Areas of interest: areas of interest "Soccer Field"
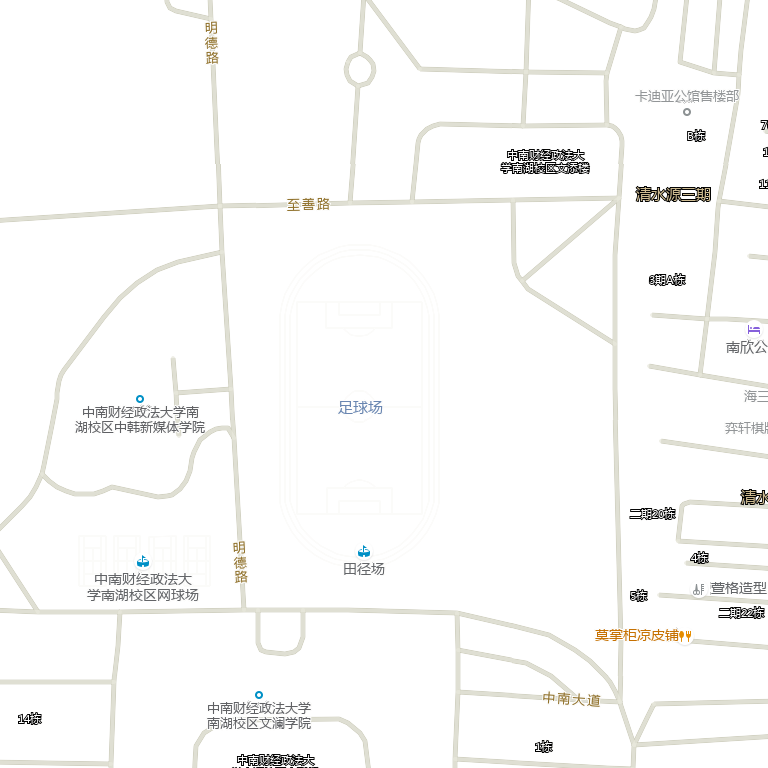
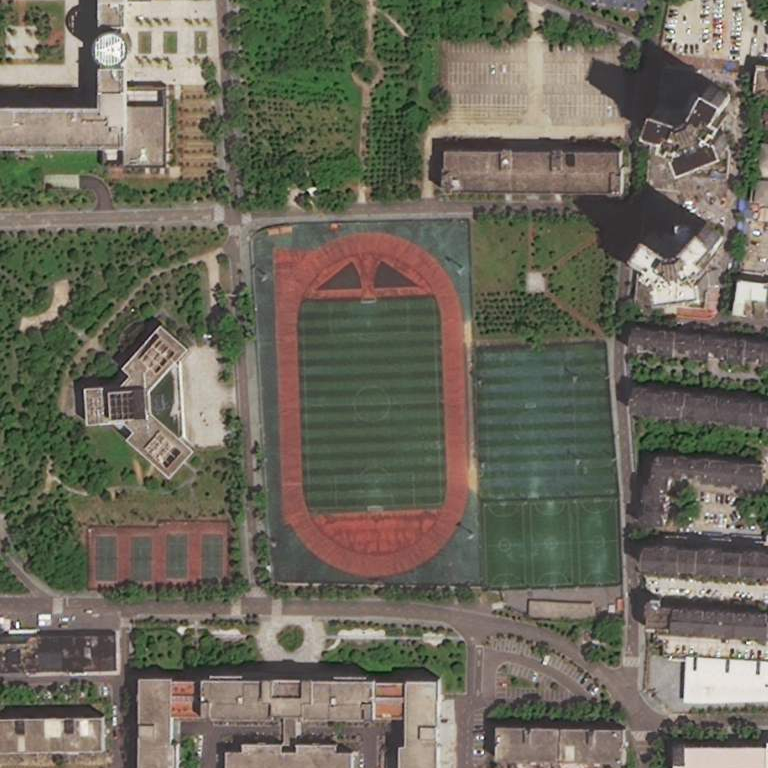